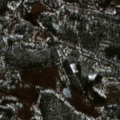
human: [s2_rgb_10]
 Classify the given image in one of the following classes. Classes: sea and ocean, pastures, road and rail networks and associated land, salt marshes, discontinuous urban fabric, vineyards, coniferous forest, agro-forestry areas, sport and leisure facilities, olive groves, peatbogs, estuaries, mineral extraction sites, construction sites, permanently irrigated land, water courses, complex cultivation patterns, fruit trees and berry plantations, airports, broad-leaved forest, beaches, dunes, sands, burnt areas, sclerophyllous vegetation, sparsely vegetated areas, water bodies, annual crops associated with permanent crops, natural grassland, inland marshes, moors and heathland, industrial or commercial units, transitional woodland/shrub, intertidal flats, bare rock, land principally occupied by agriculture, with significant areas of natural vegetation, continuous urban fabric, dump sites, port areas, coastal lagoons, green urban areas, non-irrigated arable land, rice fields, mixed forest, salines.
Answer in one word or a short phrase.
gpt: coniferous forest, transitional woodland/shrub